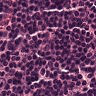
Metastatic tissue present: no